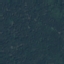
Label: Forest